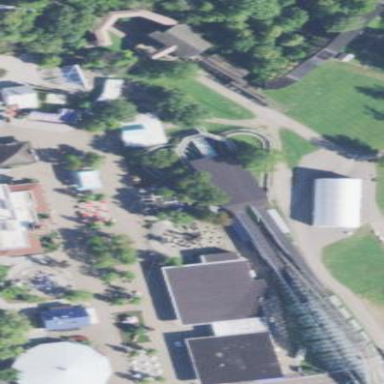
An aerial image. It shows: Building which is roller coaster station.